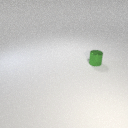
small green metal cylinder